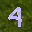
Label: 4